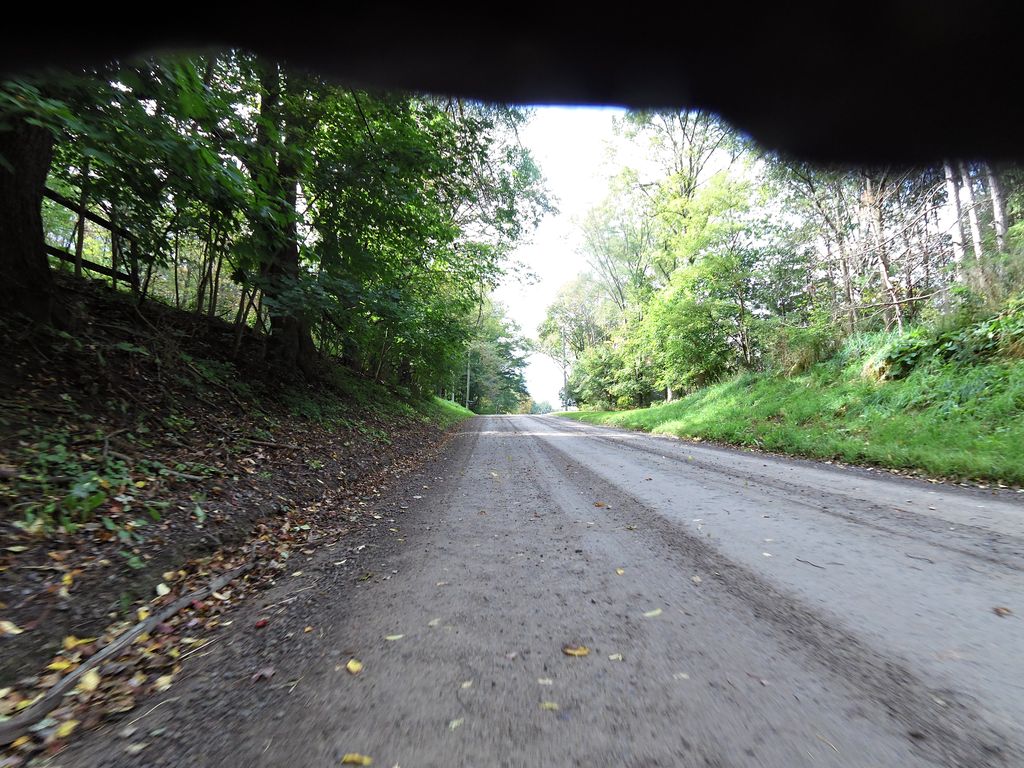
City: hamilton